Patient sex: M
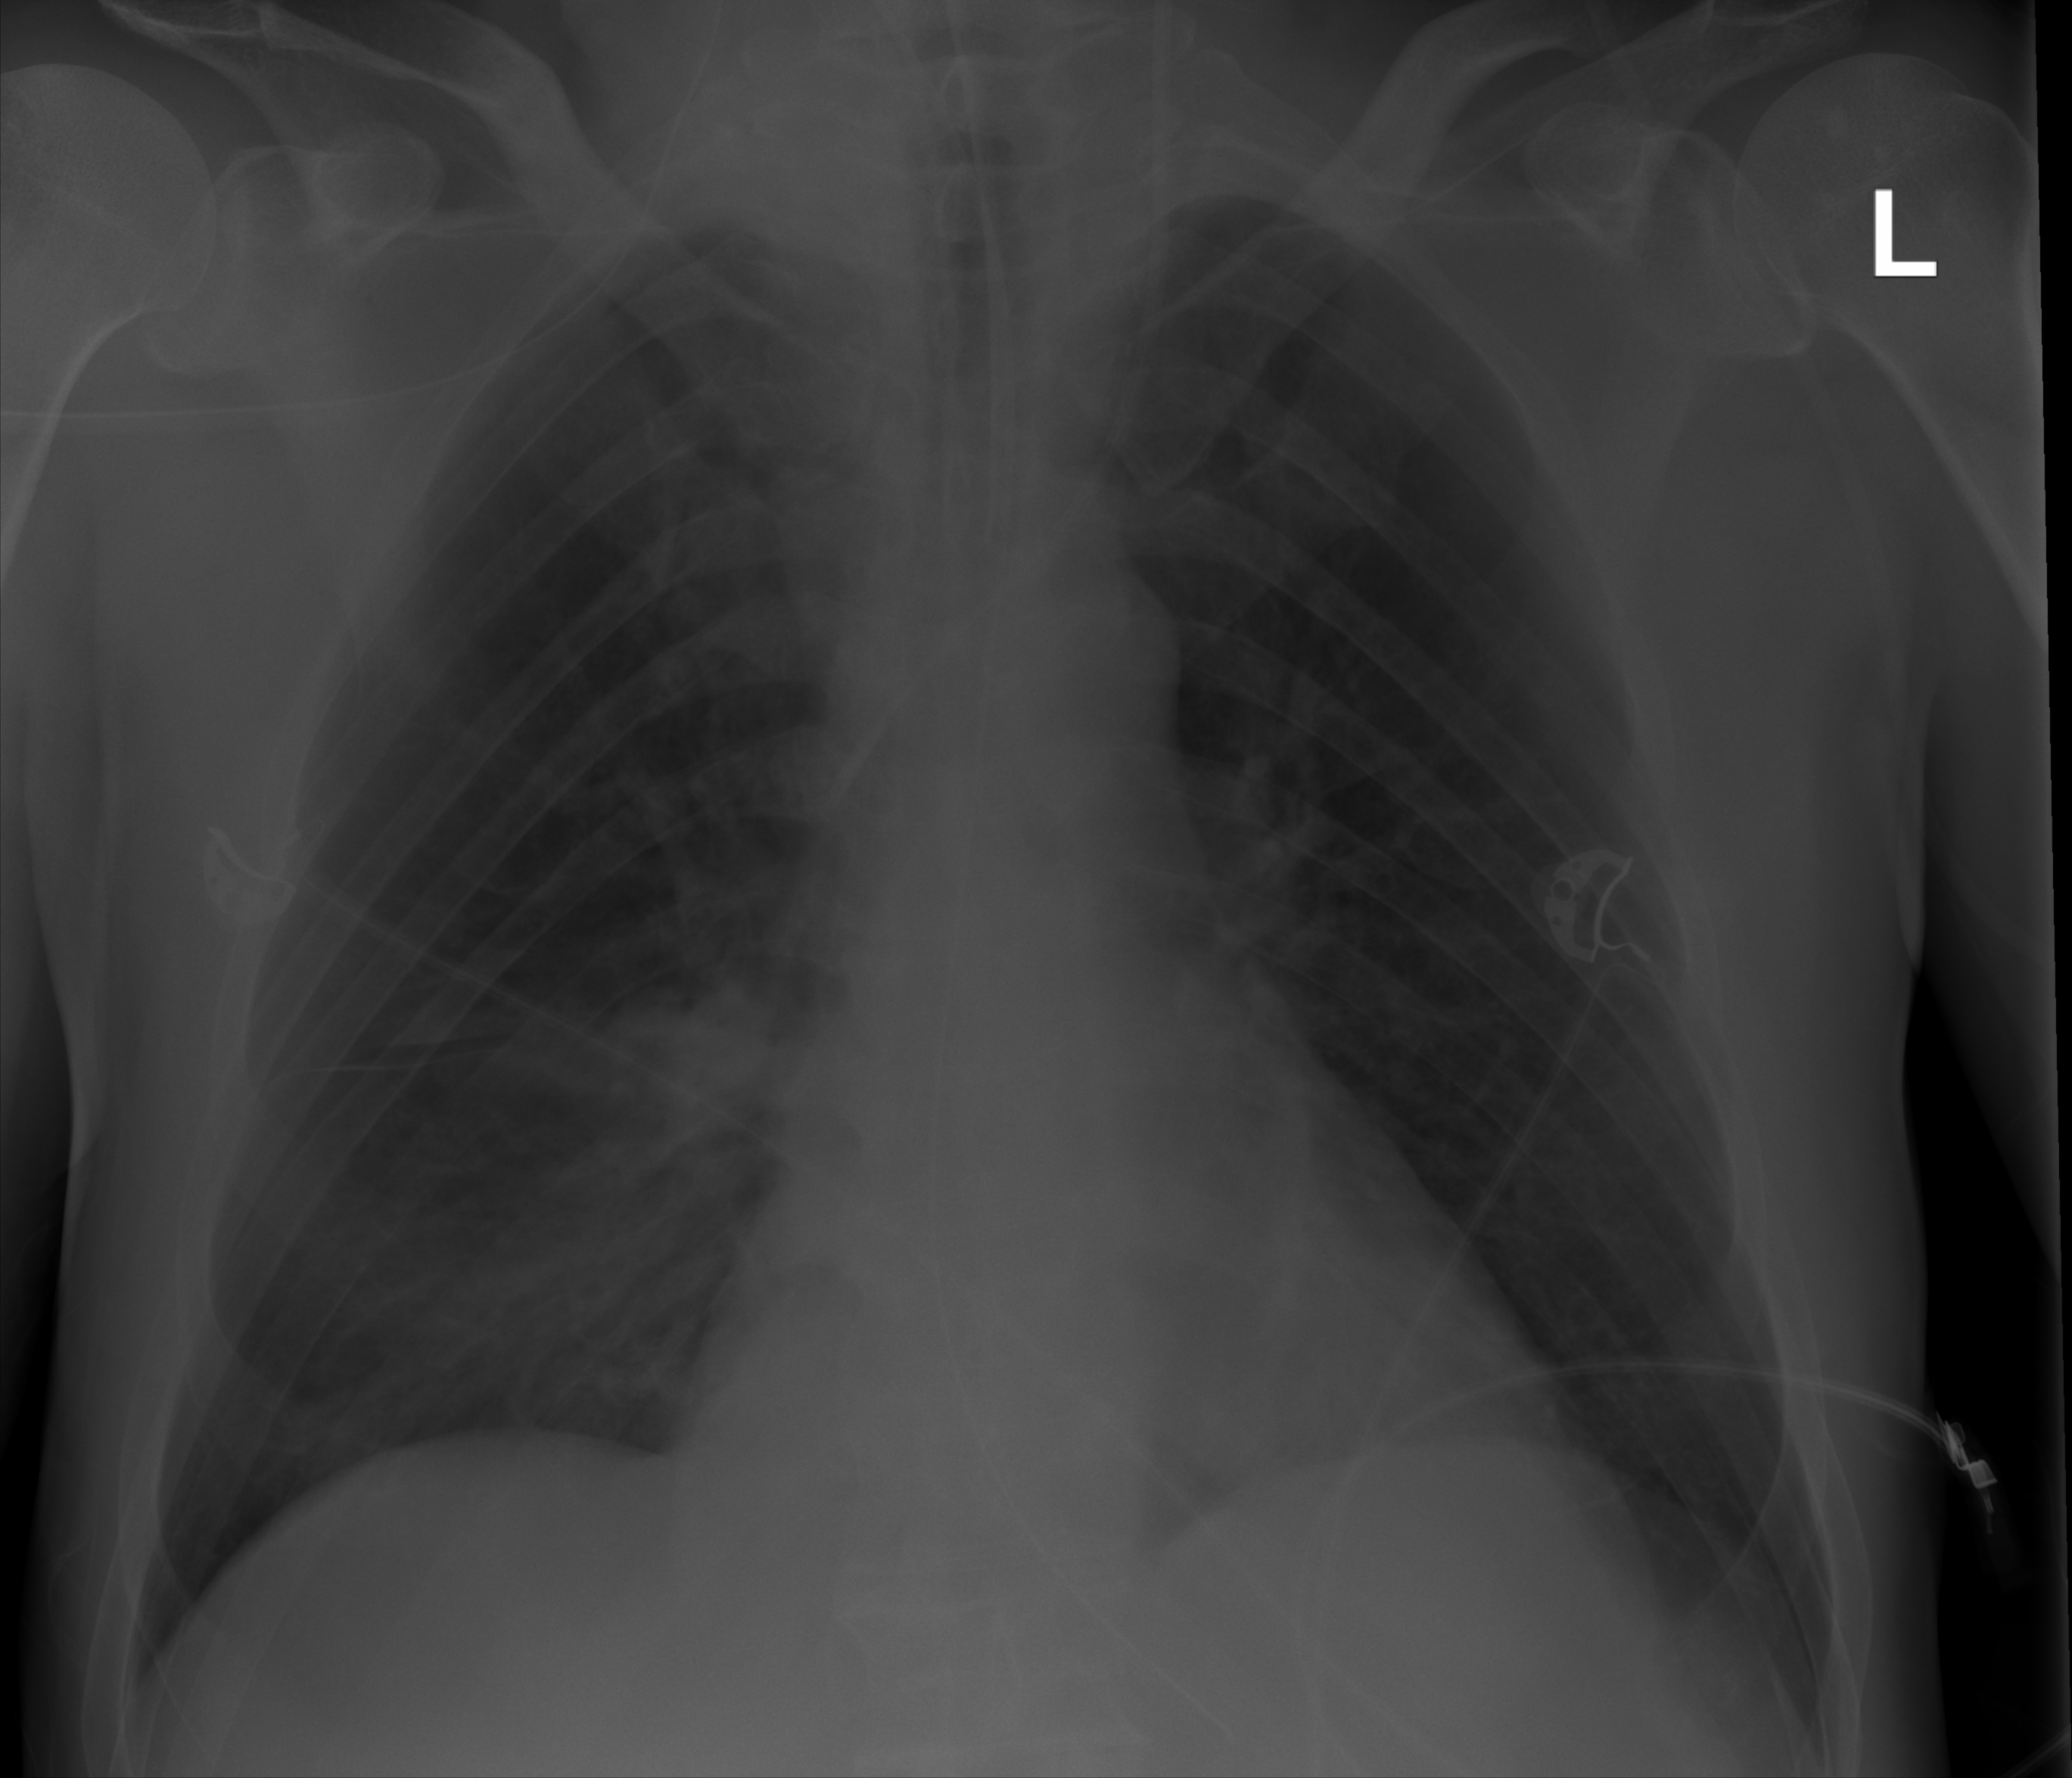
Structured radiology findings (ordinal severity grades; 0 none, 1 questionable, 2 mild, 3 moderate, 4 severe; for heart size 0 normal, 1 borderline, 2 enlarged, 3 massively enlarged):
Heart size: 0
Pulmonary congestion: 2
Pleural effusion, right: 0
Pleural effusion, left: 0
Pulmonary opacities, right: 1
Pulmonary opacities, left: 0
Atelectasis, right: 0
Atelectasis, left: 0